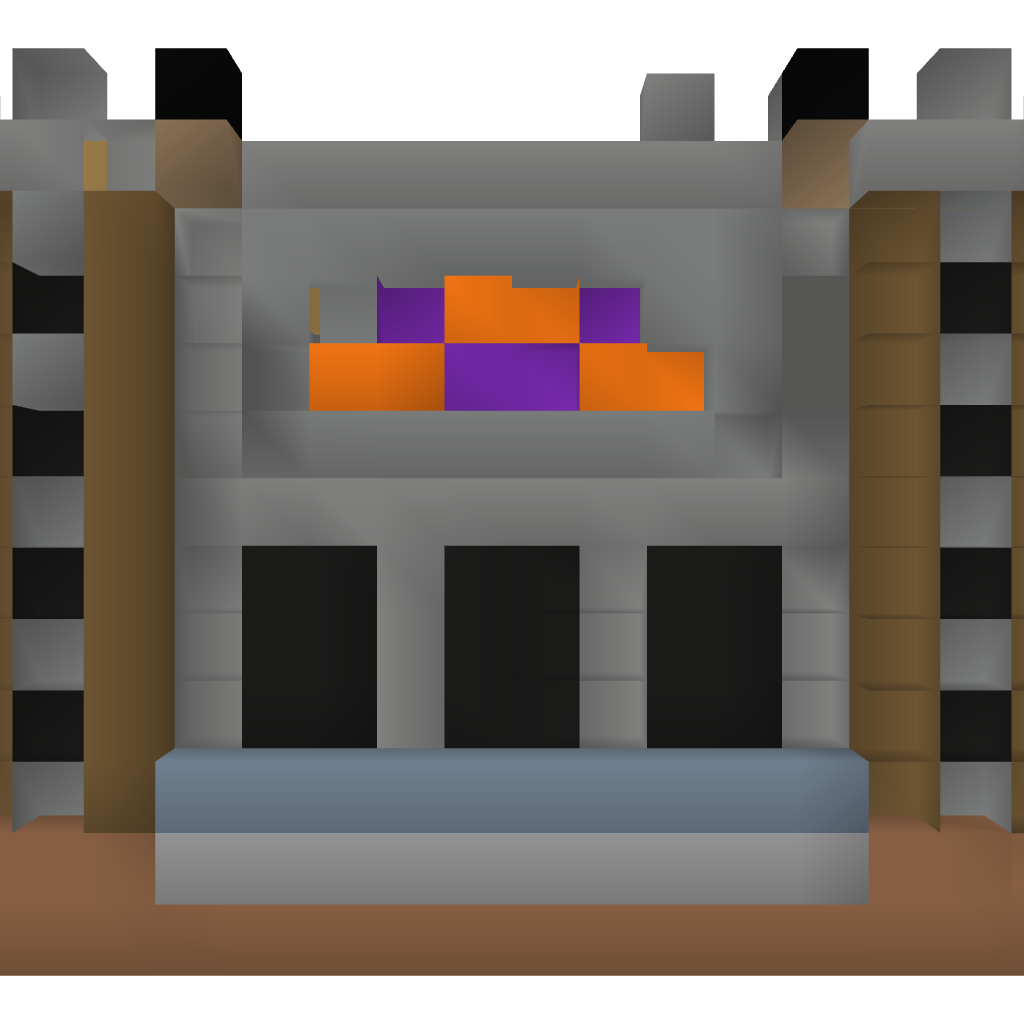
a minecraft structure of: Gatehouse